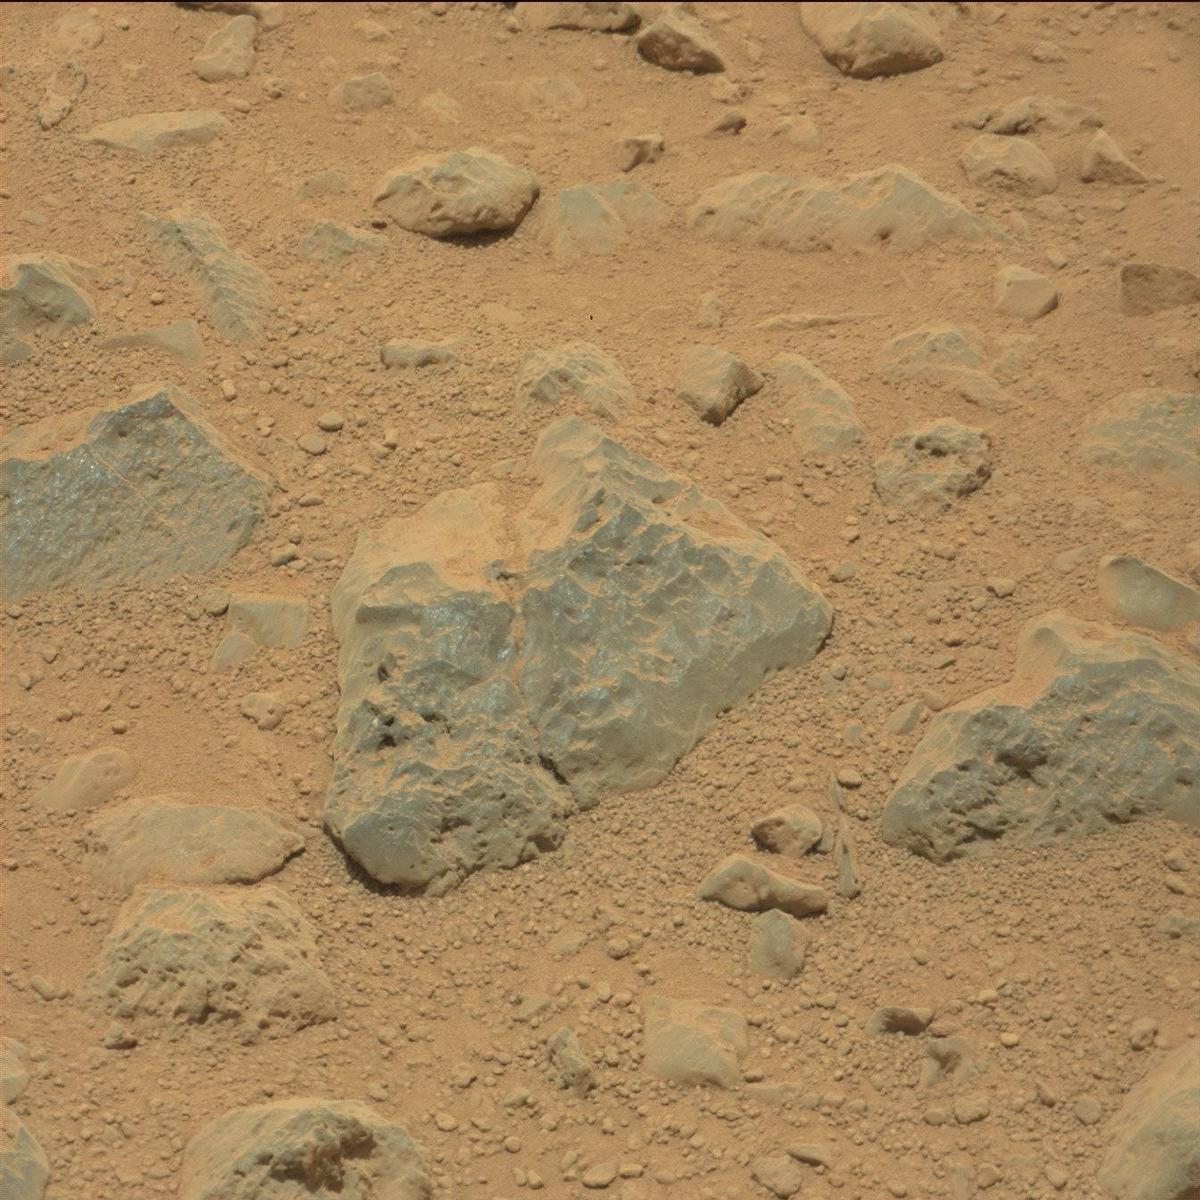
Terrain classes present: Bedrock, Sand / Soil